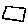
Label: square